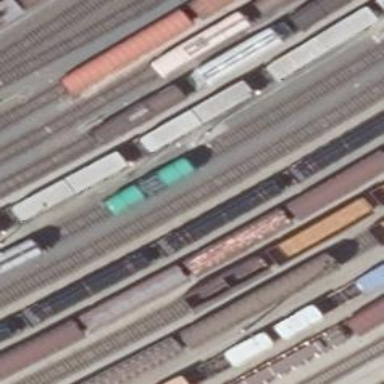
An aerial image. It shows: Rail yard with electrified contact lines for the trains.